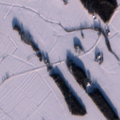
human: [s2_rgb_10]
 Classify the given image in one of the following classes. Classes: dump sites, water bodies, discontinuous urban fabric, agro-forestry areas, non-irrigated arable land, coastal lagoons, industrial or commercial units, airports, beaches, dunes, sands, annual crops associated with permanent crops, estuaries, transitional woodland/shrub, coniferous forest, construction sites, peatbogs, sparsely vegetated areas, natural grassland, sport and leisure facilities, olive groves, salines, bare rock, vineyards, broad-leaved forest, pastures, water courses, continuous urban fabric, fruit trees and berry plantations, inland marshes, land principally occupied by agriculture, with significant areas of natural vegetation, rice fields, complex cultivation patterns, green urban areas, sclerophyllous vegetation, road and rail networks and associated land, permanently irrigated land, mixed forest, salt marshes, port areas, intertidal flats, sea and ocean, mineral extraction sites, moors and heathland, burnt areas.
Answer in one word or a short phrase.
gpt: non-irrigated arable land, land principally occupied by agriculture, with significant areas of natural vegetation, mixed forest